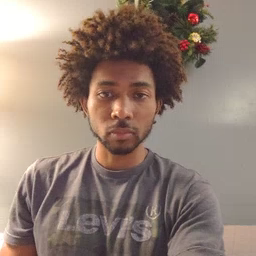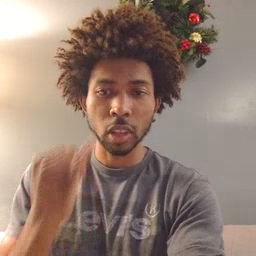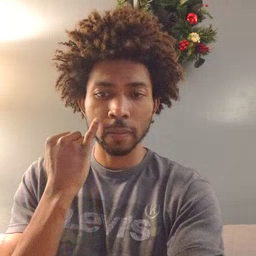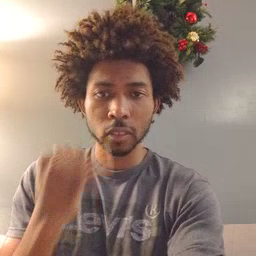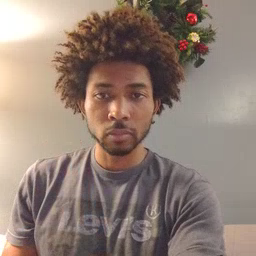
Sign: if